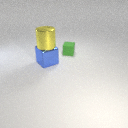
large blue metal cube below large yellow metal cylinder